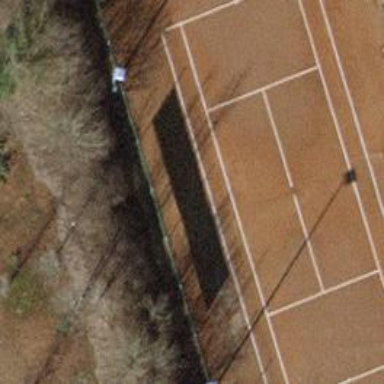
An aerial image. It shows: Clay tennis court on the leisure land pitch.